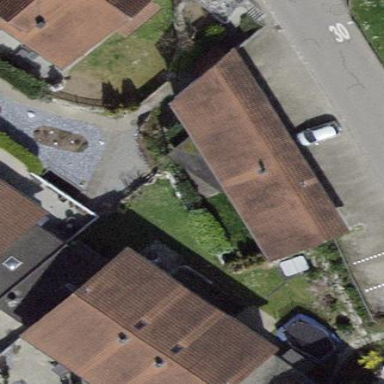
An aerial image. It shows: Group of garages.